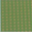
Piece: xx